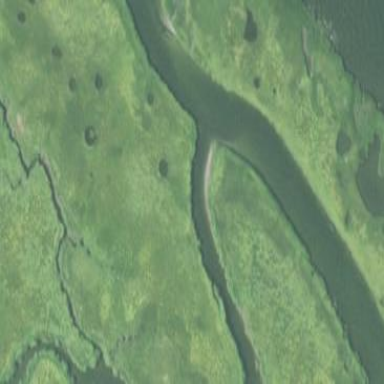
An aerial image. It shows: Saltmarsh wetland.